Chest X-ray. View position: PA
Patient age: 22
Patient sex: M
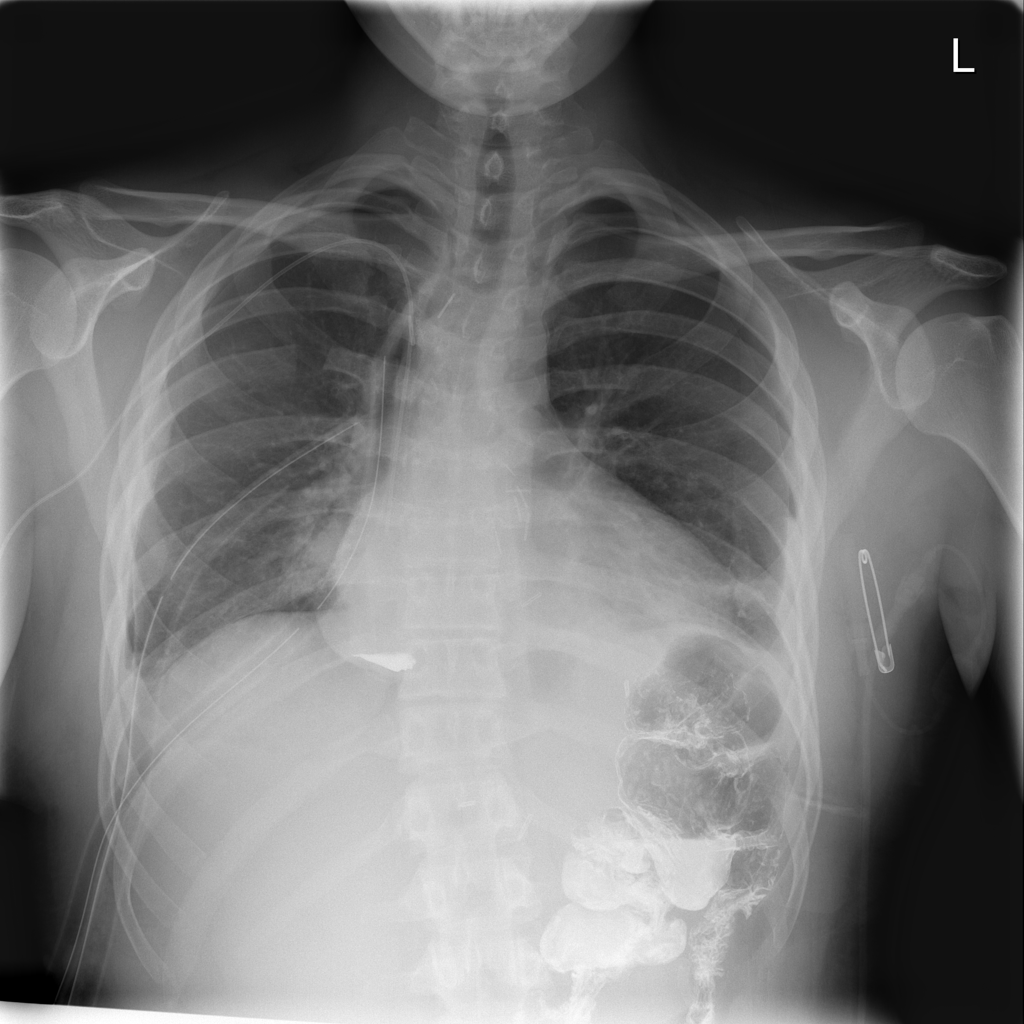
Finding: Pneumothorax